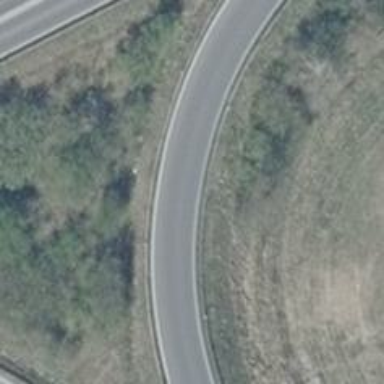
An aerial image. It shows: Trunk link highway.